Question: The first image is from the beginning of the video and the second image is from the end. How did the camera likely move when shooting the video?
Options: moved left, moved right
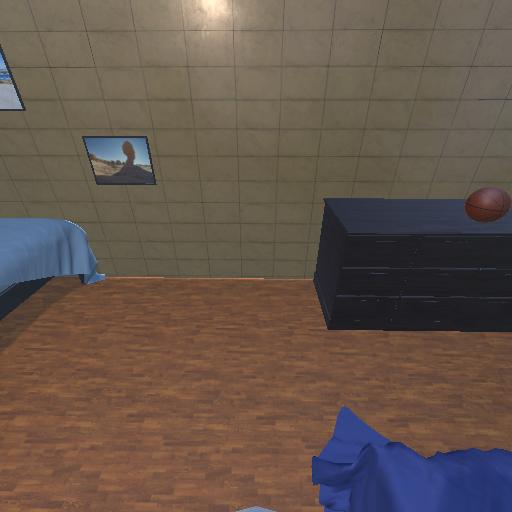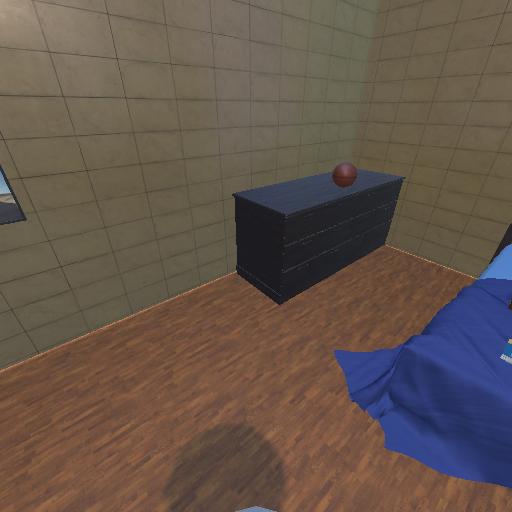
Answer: moved left